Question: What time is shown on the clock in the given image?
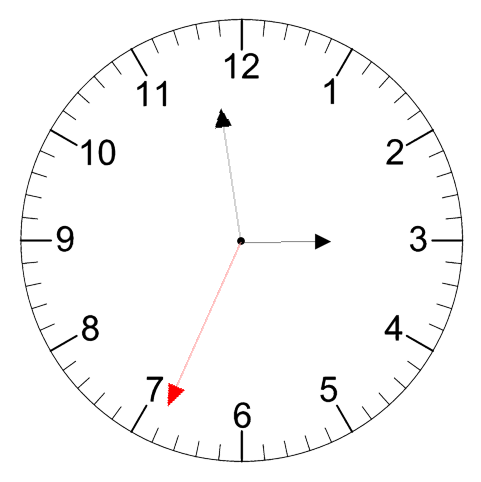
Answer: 02:58:34